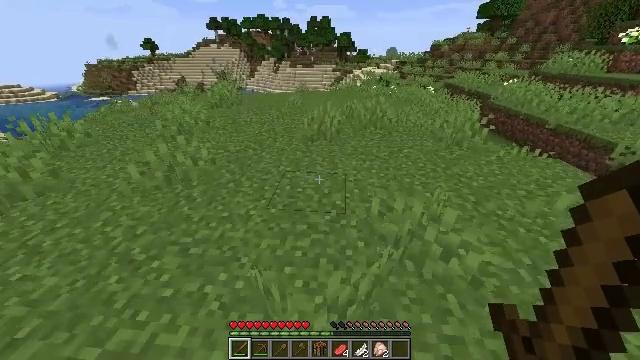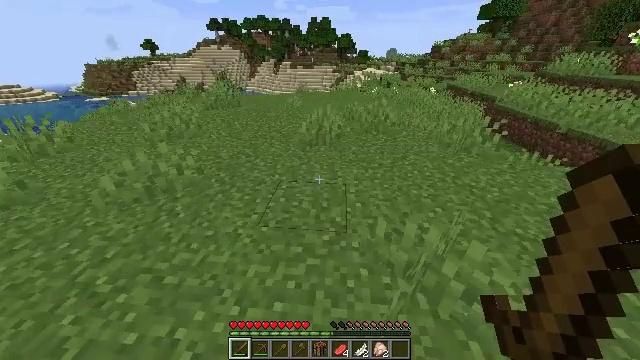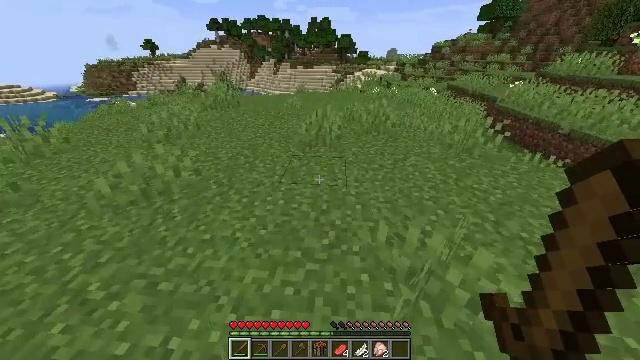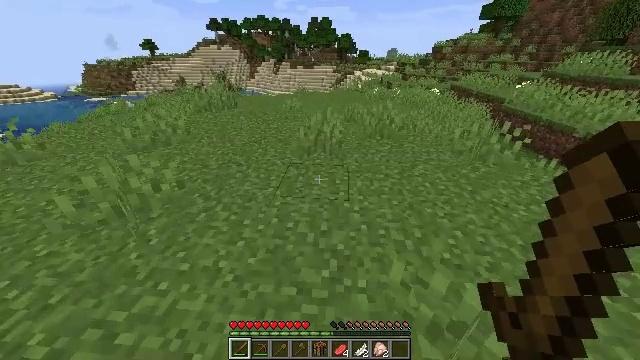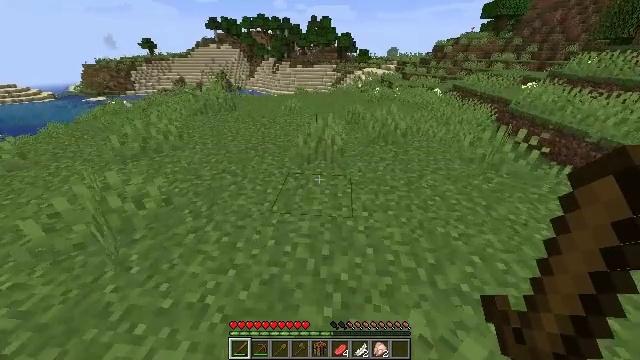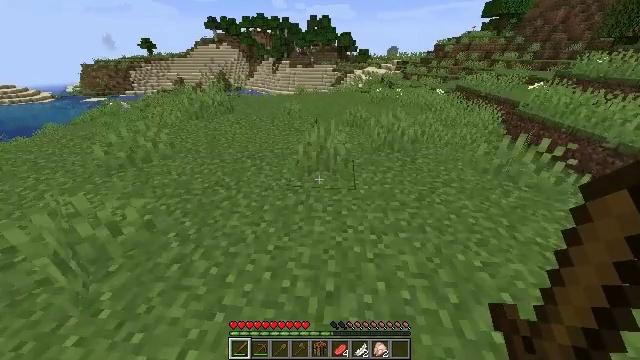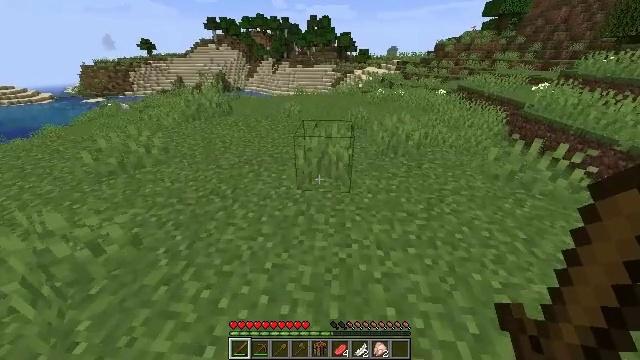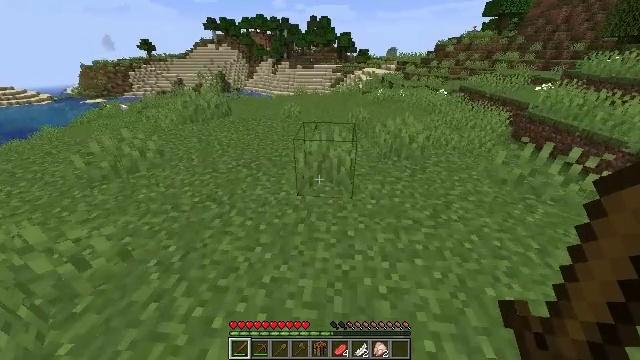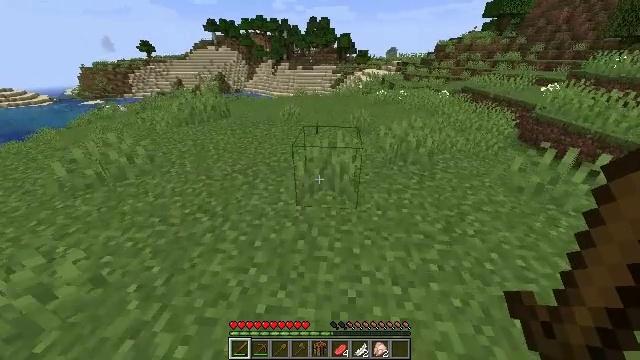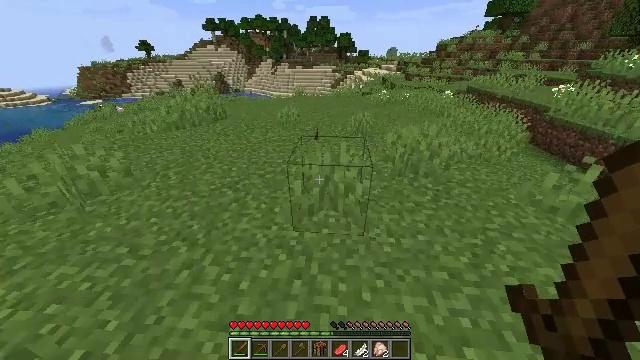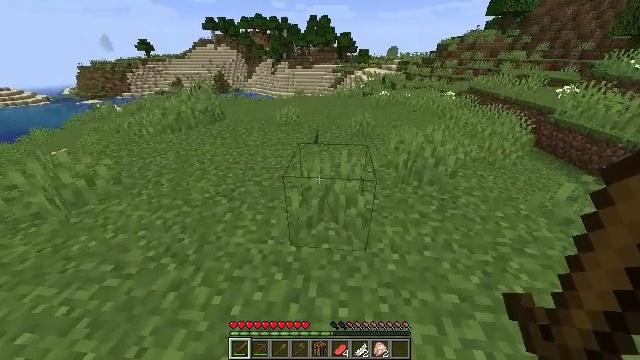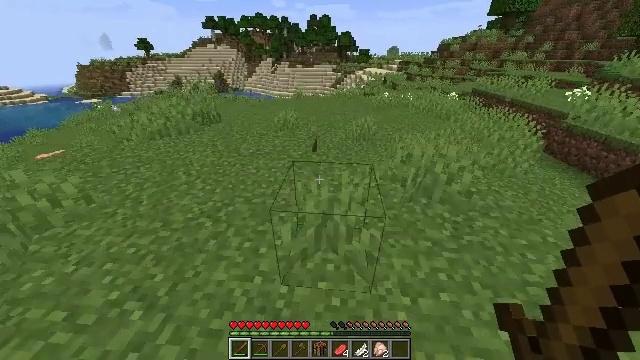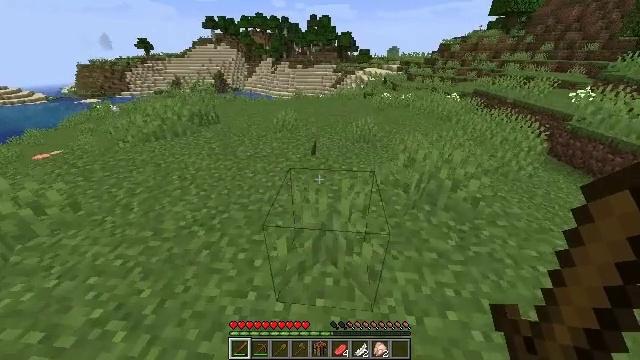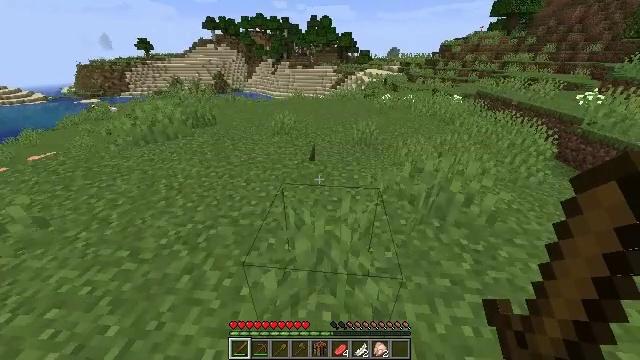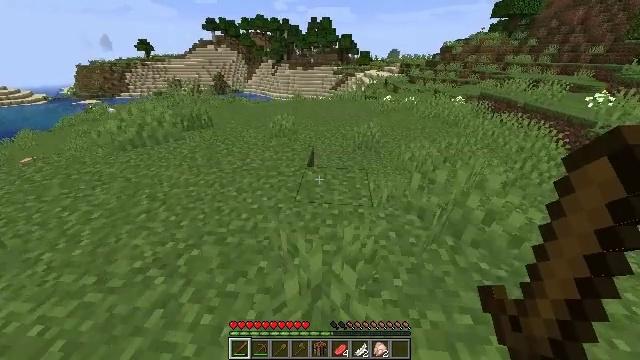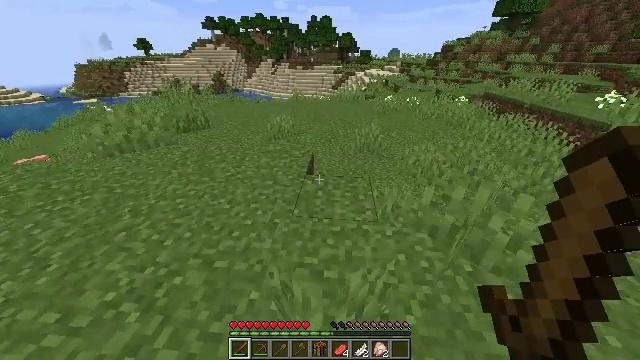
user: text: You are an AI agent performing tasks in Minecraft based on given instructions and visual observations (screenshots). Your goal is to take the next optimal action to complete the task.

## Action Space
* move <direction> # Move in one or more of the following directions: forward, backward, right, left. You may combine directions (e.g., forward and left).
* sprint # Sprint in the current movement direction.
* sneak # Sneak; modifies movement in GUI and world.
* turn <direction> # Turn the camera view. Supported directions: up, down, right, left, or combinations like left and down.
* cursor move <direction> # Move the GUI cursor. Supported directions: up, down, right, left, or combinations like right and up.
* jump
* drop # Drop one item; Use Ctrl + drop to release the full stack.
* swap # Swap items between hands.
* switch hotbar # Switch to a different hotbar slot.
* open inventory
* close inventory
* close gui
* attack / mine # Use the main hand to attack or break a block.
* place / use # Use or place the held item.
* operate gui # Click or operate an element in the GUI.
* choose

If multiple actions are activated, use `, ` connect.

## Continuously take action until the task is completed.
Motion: motion action
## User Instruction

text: Harvest grass block to clear the area.
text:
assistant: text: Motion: move forward, sprint
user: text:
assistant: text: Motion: move forward, sprint
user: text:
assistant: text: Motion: move forward, sprint
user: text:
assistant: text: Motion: move forward, sprint
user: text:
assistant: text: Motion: move forward, sprint
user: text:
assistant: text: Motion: move forward, sprint
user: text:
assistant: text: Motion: move forward, sprint
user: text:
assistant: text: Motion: move forward, sprint
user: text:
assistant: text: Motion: move forward, sprint
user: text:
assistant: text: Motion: move forward, sprint
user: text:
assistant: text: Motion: move forward, sprint
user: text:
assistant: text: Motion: move forward, sprint
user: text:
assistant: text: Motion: move forward, sprint
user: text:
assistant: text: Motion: move forward, sprint
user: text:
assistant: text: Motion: move forward, sprint
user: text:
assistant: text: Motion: move forward, sprint
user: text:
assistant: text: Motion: move forward, sprint
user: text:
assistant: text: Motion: move forward, sprint, turn left
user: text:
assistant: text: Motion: move forward, sprint, turn left
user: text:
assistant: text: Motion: move forward, sprint, turn left
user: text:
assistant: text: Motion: move forward, sprint, turn left
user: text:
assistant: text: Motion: move forward, sprint, turn left
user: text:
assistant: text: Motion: move forward, sprint, turn left
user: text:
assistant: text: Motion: move forward, sprint, turn left
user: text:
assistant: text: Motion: move forward, sprint, turn left
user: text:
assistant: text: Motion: move forward, sprint, turn left
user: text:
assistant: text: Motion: move forward, sprint
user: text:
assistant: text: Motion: move forward, sprint
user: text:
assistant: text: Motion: move forward, sprint
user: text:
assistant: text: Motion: move forward, sprint